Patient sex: M
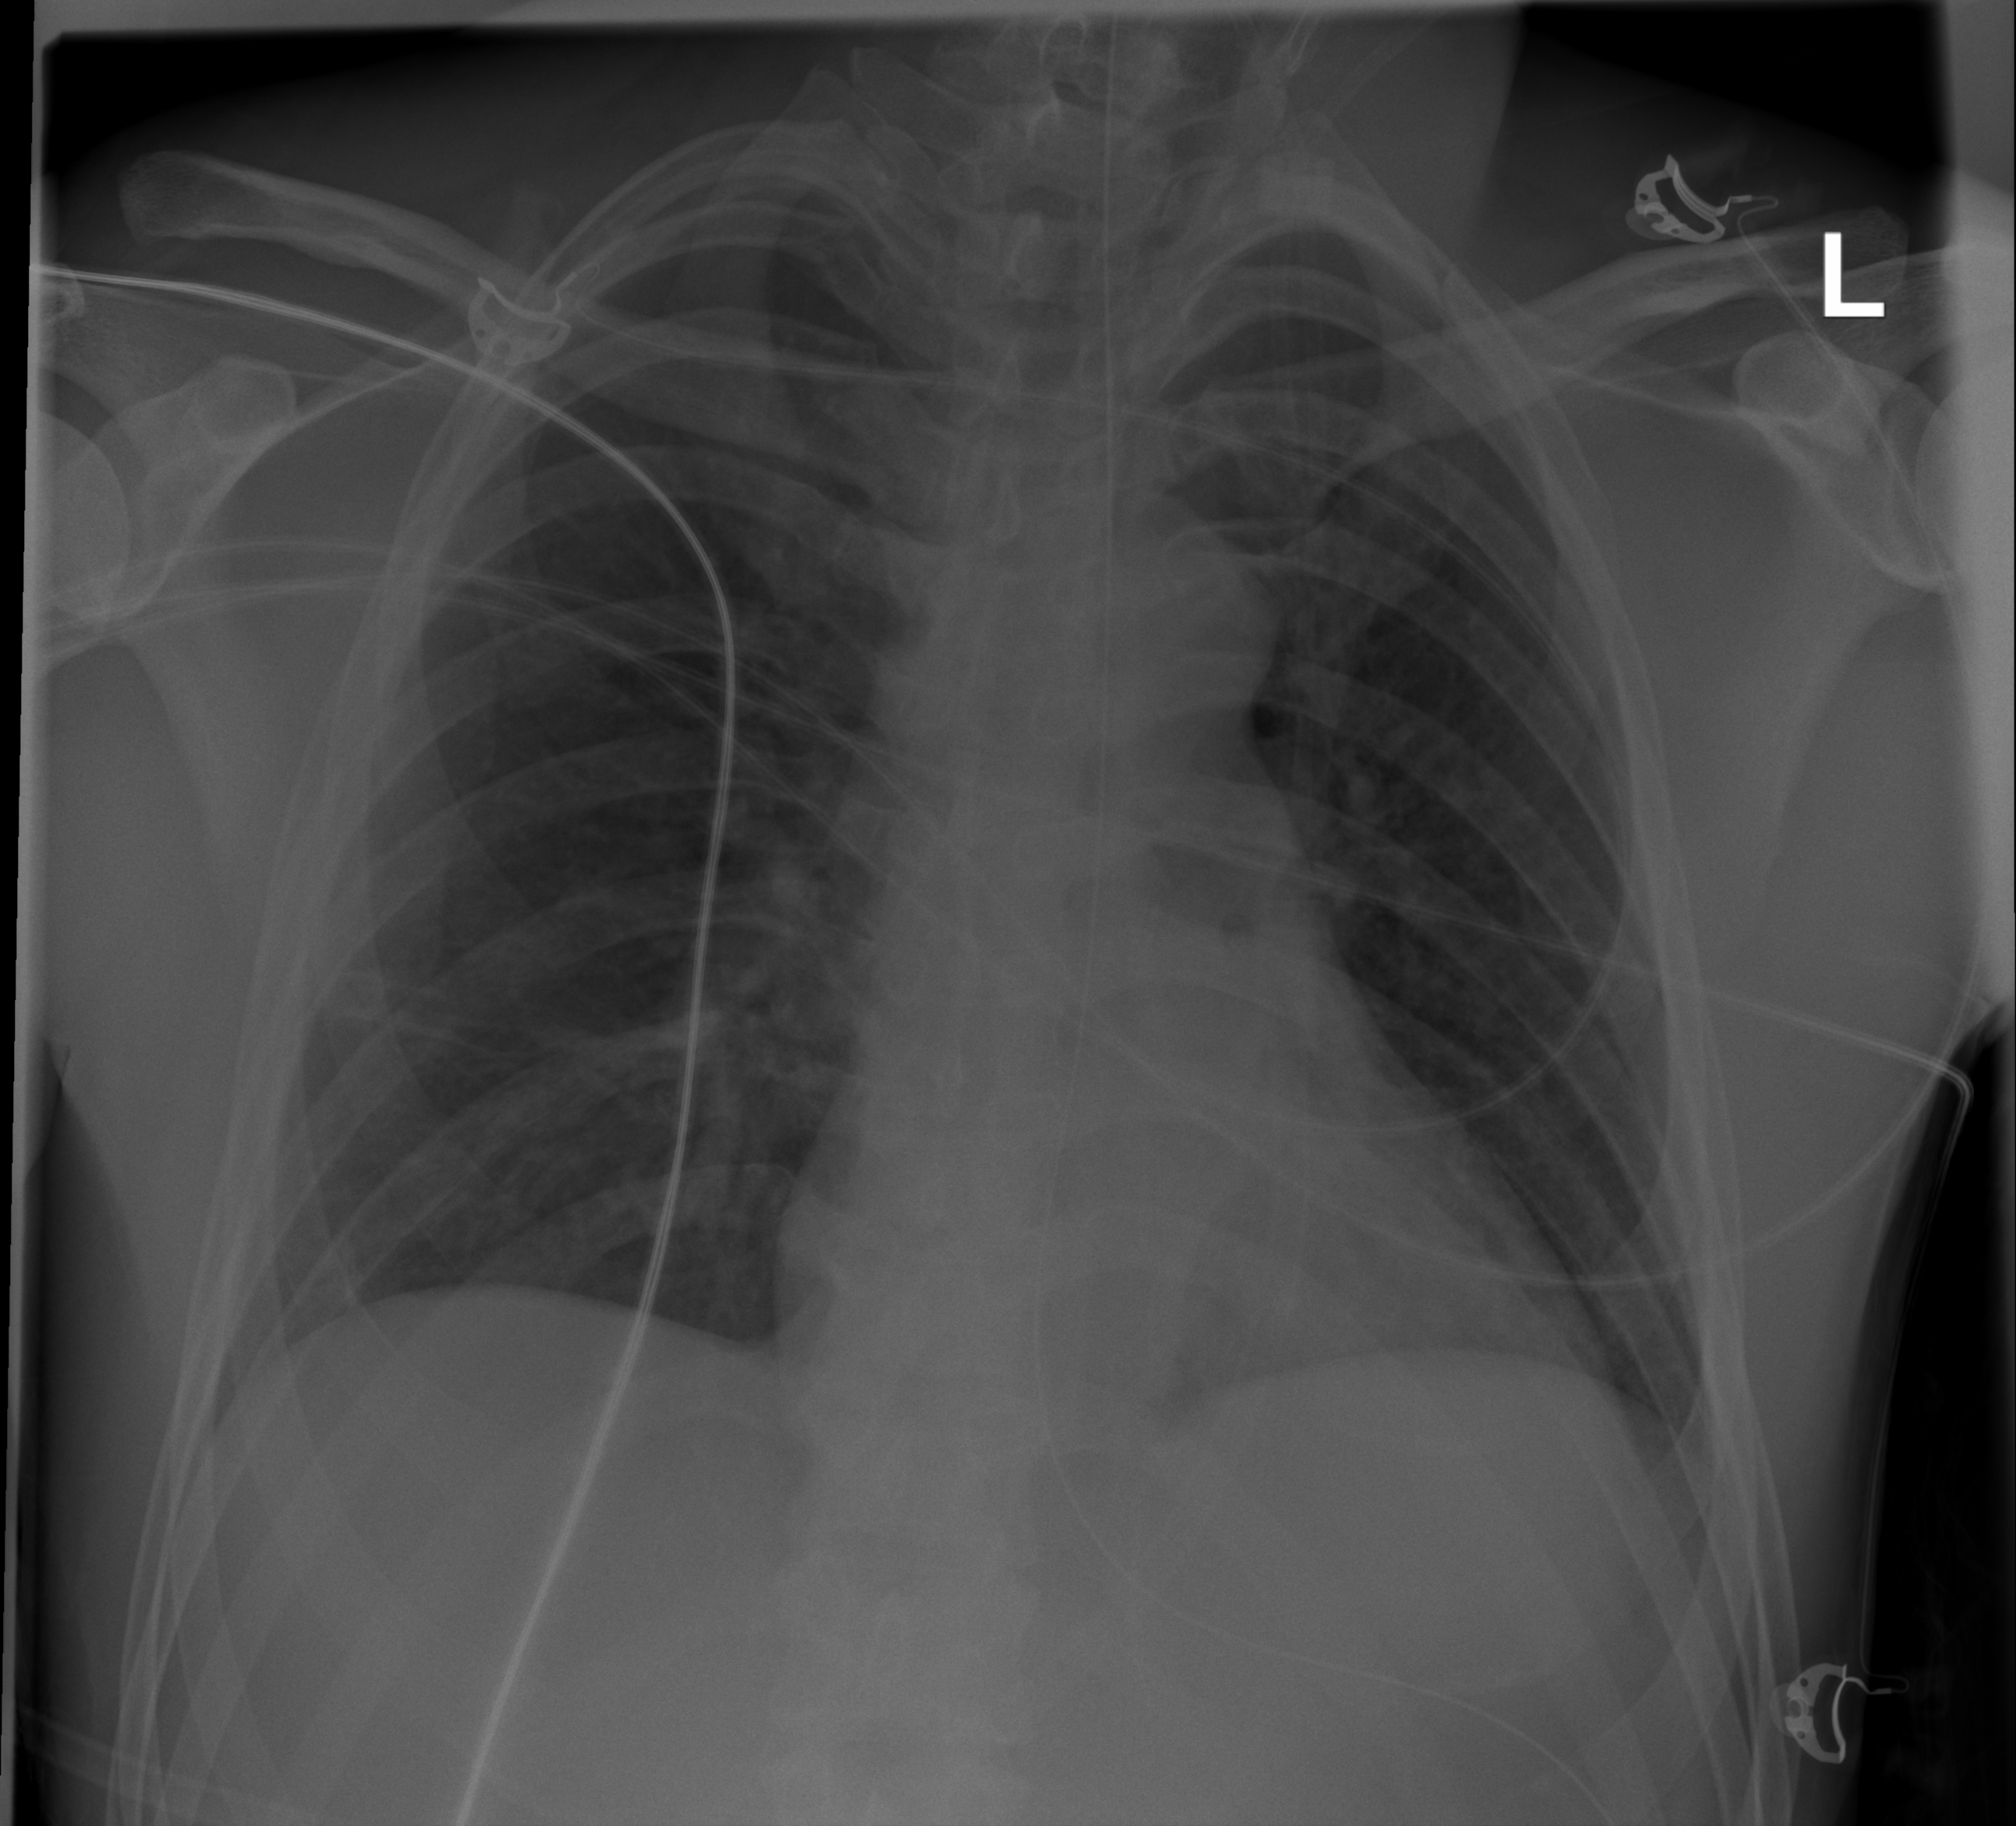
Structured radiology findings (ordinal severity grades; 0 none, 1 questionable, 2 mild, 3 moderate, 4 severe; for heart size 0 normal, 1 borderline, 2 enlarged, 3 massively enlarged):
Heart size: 0
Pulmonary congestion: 0
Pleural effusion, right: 1
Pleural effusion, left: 0
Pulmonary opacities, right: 0
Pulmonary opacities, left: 0
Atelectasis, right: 2
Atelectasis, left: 0